Question: I ran into really weird issue. ( <URL>
HTML
'''
<div>
<p>Hello World!</p>
</div>
'''
CSS
'''
div {
display:inline-block;
}
p {
background-color:#ccc;
padding:10%;
white-space:nowrap;
}
'''
In Firefox it works like expected, text fits in p, and has padding,
While in Chrome and IE text gets out of box.

What causes this? Any workarounds?
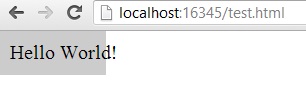
Answer: Add 'display: inline-block;' to 'p' element:
<URL>